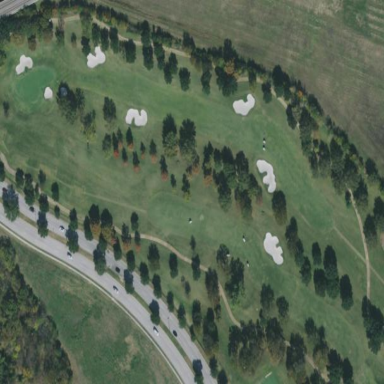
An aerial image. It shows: Grassy area designated as golf fairway.